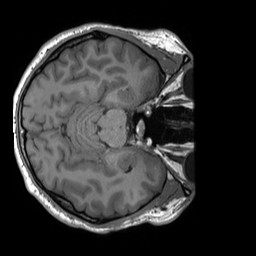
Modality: T1w
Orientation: axial
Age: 28
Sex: male
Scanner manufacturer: siemens
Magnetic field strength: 3 T
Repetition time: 1.8 s
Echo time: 0.00232 s